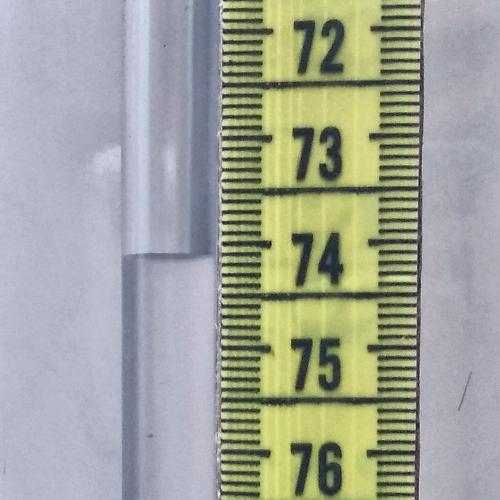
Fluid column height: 74.1 cm